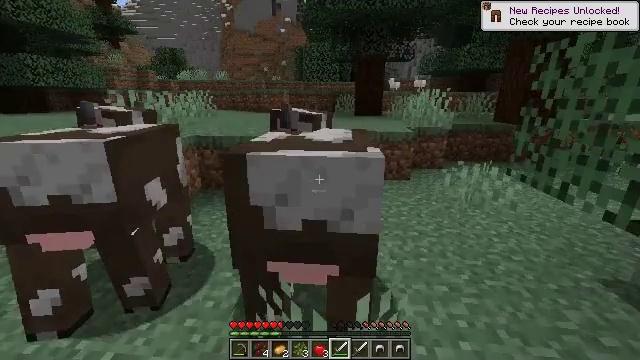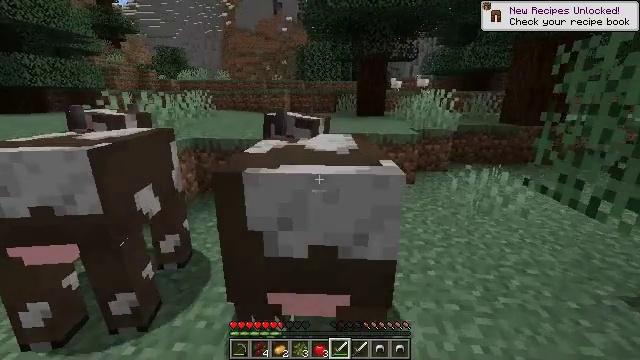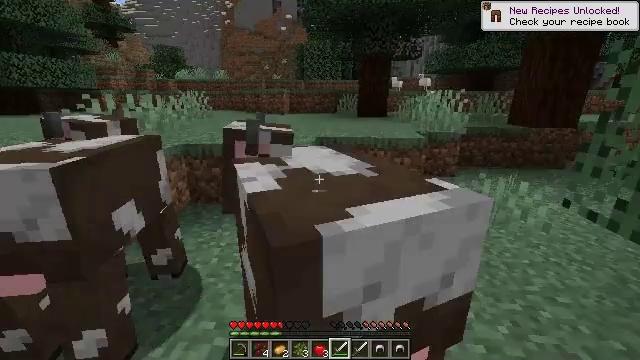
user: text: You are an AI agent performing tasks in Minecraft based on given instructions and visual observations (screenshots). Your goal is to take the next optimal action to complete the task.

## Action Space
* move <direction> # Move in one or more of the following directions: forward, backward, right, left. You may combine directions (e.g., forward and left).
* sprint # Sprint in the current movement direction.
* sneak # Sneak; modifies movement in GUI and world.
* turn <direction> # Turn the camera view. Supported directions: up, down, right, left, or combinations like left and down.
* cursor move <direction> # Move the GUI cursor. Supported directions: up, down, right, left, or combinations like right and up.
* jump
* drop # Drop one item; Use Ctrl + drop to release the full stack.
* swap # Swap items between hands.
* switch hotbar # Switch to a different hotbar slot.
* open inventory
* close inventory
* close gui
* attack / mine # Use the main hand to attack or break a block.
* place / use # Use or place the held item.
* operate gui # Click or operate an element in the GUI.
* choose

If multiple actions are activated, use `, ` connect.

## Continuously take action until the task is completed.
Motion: motion action
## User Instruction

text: Hunt animals.
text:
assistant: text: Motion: move forward, attack / mine
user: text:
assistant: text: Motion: move forward
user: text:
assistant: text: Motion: no_op